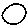
Label: circle